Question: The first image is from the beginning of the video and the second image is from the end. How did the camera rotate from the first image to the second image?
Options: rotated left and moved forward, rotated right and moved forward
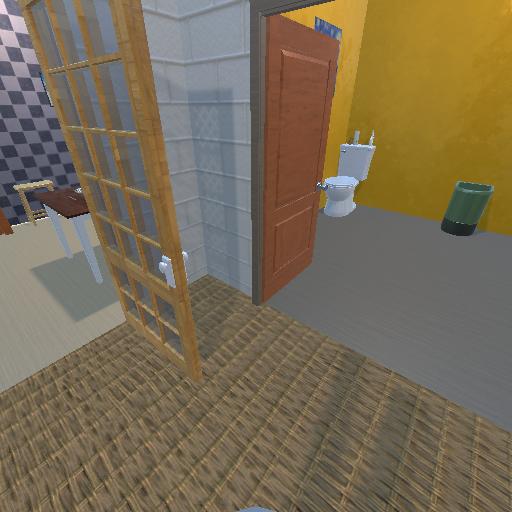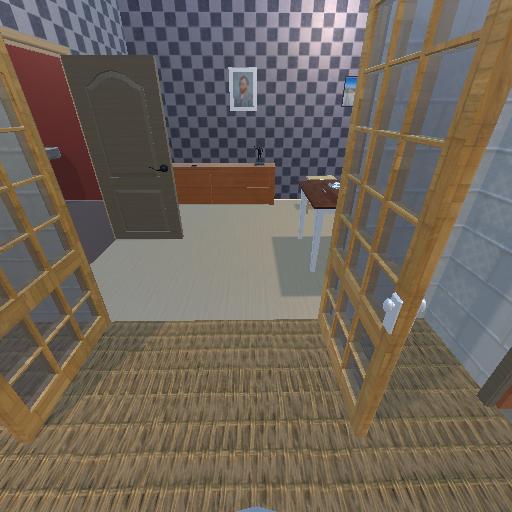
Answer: rotated left and moved forward